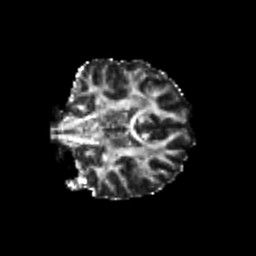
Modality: FA
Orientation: coronal
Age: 21
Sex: female
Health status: healthy
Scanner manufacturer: philips
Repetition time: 7.396 s
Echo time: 0.08599 s